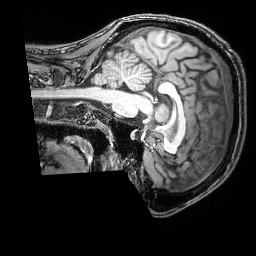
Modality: T1w
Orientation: sagittal
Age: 28
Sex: male
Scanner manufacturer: siemens
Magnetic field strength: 3 T
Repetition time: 2.53 s
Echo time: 0.00388 s